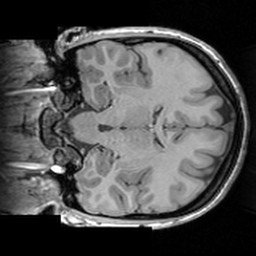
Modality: T1w
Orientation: coronal
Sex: female
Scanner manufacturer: siemens
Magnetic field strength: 3 T
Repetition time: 1.63 s
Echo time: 0.00311 s